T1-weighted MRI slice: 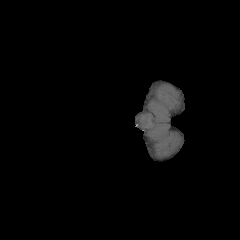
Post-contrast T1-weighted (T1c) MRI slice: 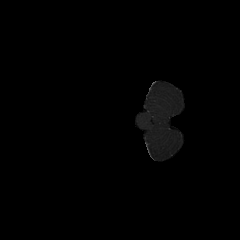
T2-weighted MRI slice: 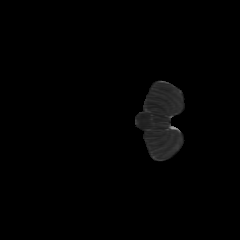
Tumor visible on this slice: no